Interaction volume radius: 10 \u00c5
Interaction volume height: 20 \u00c5
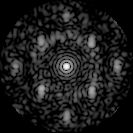
Disorder parameter: 0.5305